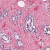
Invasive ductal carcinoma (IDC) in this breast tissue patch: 0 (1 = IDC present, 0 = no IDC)